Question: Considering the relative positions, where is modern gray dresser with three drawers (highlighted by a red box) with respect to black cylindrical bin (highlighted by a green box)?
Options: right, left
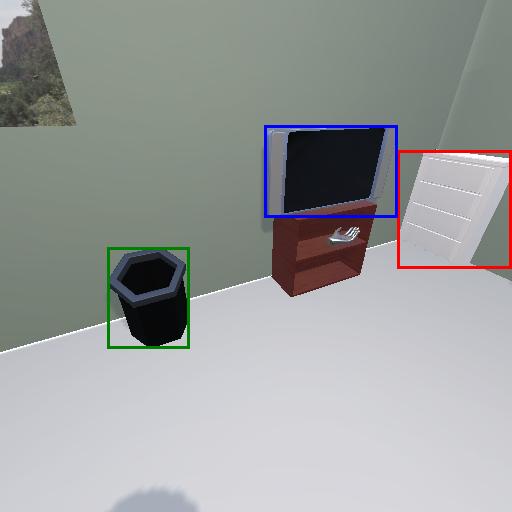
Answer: right